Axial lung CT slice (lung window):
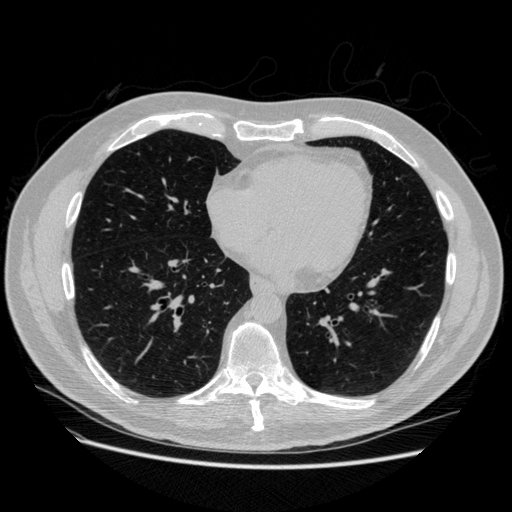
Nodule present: no